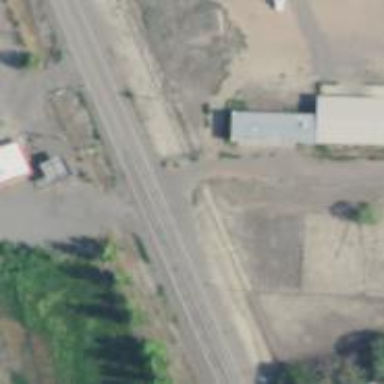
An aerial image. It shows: Primary road with asphalt surface.